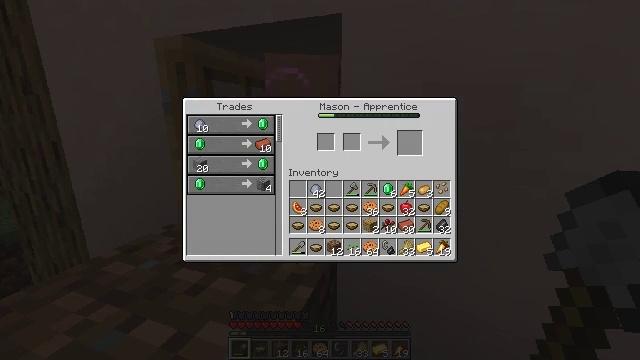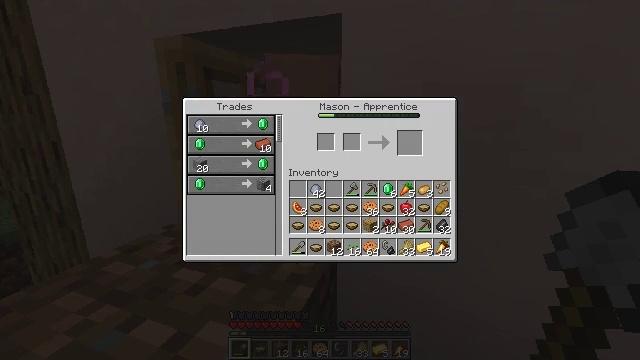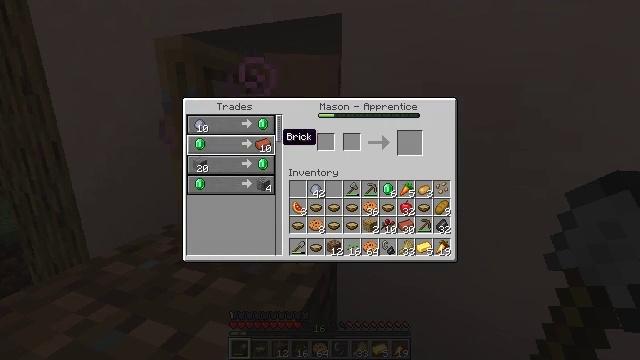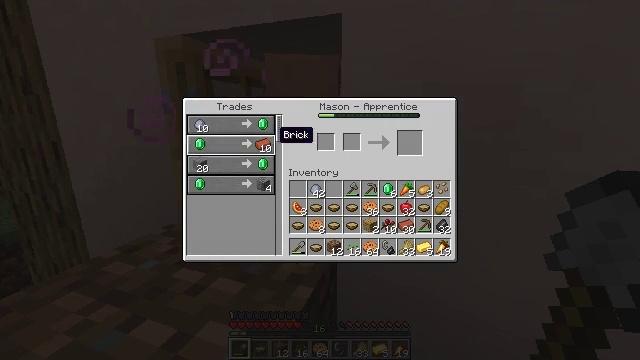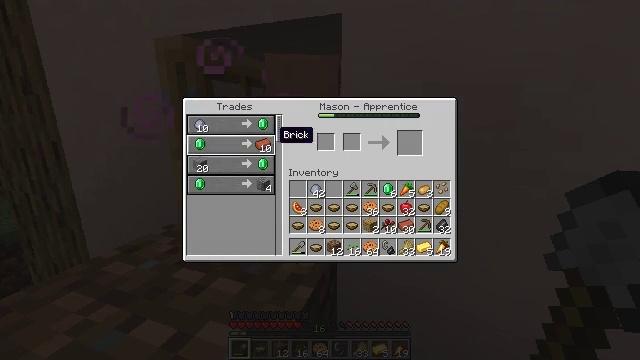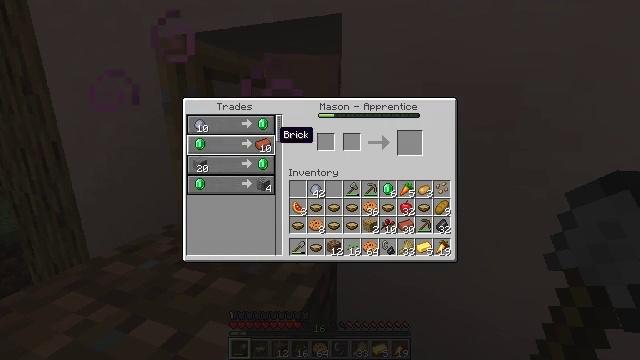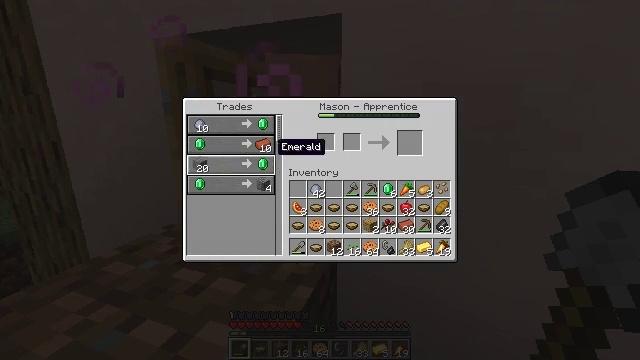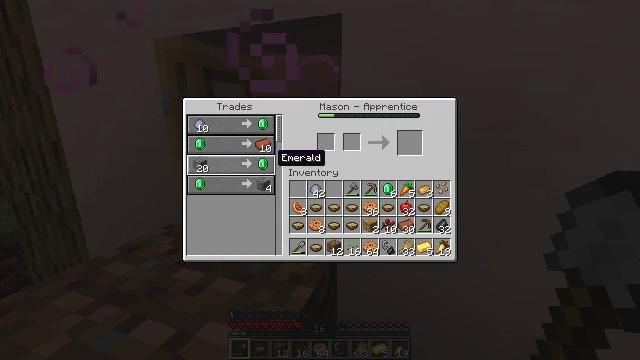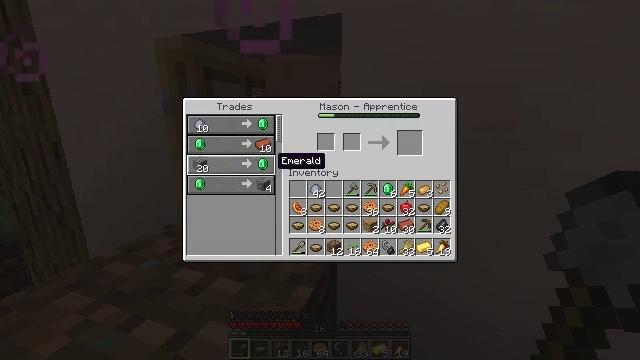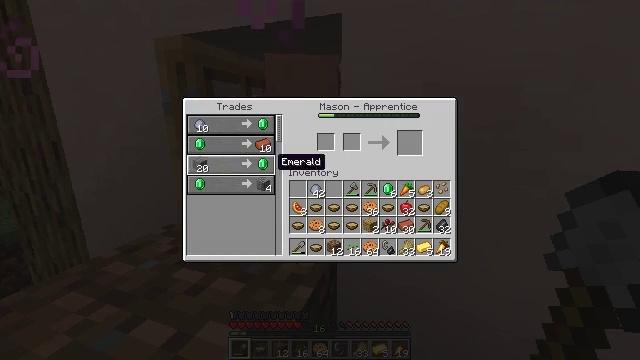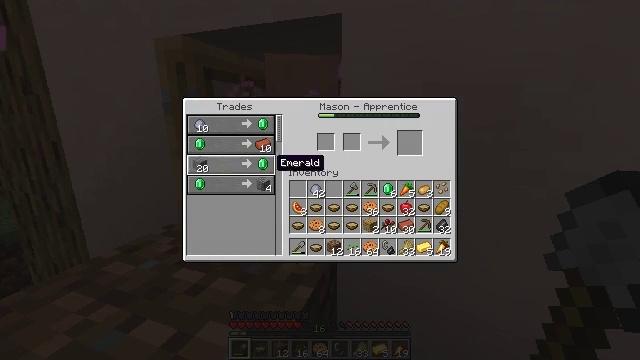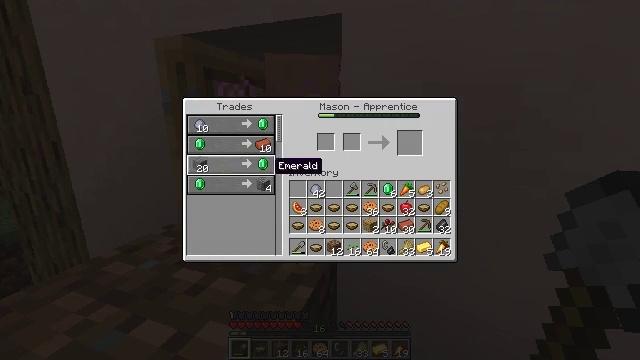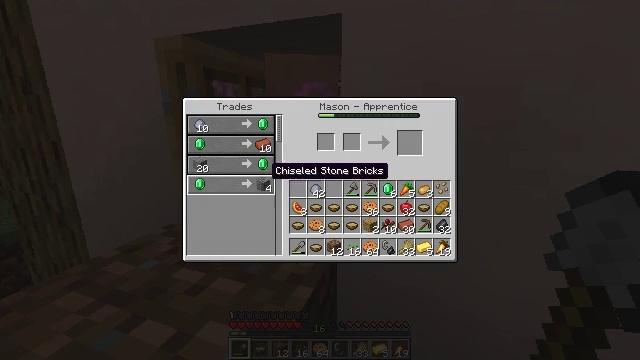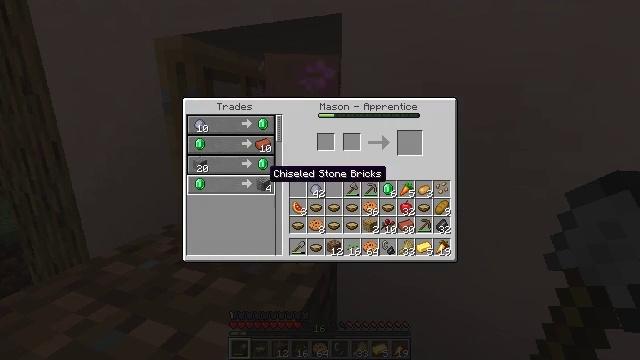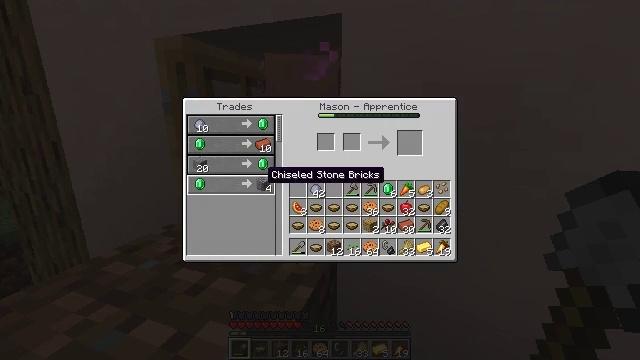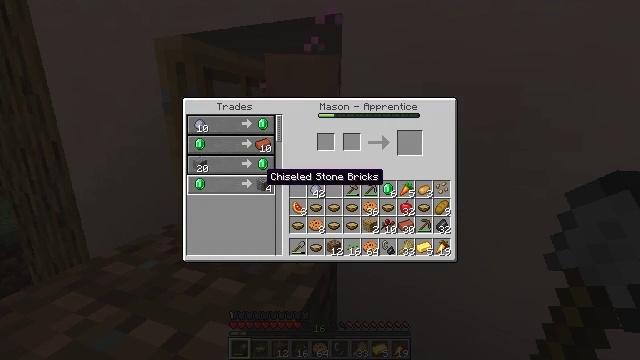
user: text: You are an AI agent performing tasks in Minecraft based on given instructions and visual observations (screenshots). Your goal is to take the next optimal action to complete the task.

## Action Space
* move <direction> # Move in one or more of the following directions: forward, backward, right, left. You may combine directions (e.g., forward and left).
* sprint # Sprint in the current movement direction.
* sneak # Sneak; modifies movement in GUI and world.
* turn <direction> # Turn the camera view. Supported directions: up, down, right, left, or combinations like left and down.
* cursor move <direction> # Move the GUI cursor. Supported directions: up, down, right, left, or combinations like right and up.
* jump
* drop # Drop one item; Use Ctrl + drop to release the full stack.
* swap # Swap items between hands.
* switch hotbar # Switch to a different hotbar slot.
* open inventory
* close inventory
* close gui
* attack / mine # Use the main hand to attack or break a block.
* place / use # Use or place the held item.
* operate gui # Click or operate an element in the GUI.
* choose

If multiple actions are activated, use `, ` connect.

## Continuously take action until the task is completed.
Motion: motion action
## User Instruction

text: Craft chiseled stone bricks using the crafting grid.
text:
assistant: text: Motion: no_op
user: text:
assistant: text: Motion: no_op
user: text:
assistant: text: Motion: no_op
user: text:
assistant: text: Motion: no_op
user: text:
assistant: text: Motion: no_op
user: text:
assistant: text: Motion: cursor move down
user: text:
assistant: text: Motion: cursor move down
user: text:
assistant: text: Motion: no_op
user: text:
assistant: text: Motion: no_op
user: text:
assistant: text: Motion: no_op
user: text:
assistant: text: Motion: no_op
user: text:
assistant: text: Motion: no_op
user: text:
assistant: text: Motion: no_op
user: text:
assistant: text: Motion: no_op
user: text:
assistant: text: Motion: no_op
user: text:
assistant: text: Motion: operate gui
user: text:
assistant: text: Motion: operate gui
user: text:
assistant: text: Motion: operate gui
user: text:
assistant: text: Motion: no_op
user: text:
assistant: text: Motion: cursor move right
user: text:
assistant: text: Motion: cursor move right and up
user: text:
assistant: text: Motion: cursor move right and up
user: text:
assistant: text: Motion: cursor move right
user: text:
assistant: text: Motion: no_op
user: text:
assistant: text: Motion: no_op
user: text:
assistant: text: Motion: no_op
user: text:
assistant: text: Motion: no_op
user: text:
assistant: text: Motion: no_op
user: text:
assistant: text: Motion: no_op
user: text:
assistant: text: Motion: no_op